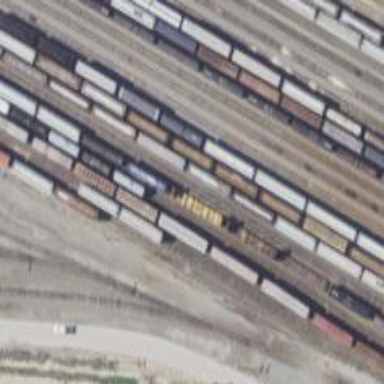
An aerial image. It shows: Railway yard used for servicing trains.